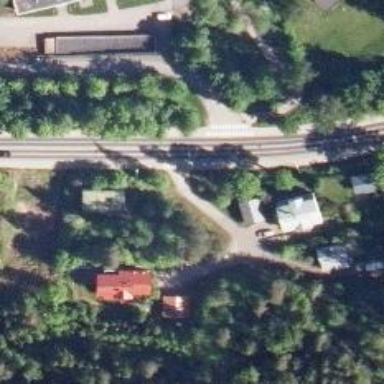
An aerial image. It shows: Marked road crossing.